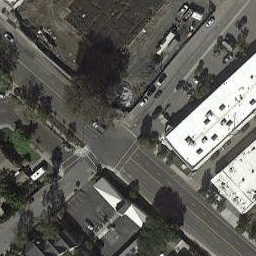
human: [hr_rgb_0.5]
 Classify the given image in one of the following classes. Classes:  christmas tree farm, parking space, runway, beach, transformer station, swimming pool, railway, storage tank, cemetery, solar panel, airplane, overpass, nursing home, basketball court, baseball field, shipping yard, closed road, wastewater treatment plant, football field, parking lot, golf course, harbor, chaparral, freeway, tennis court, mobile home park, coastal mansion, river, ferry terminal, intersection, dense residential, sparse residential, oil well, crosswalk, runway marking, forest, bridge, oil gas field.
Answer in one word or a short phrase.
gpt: intersection